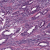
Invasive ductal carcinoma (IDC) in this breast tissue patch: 1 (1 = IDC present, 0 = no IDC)